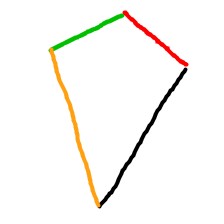
Shape: kite